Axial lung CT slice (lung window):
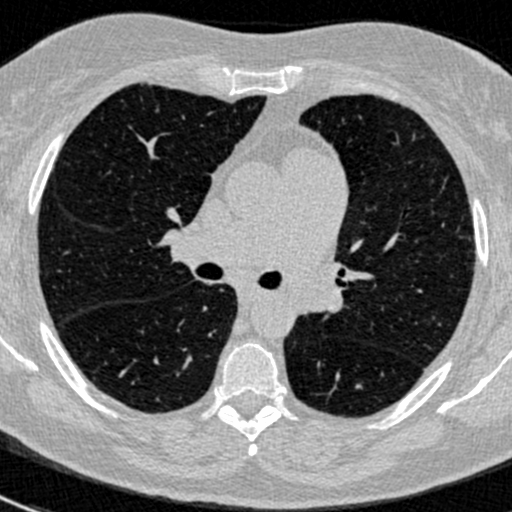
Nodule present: no